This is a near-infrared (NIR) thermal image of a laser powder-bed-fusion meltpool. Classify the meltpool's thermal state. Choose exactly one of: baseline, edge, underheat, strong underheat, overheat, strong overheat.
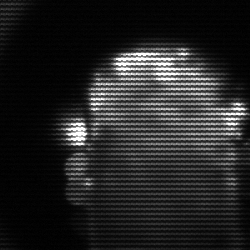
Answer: baseline